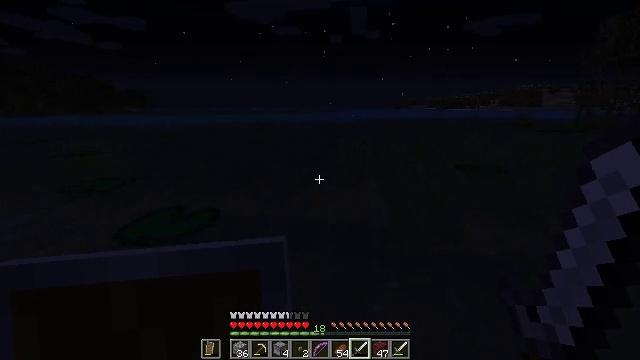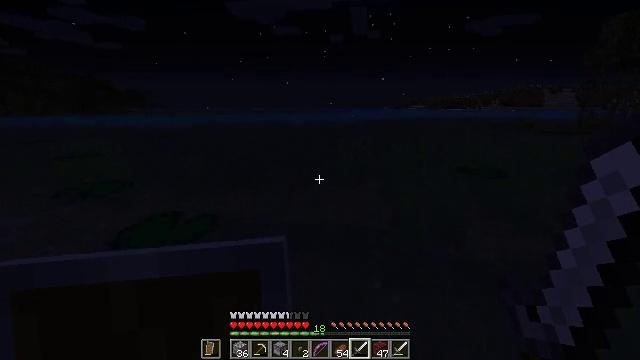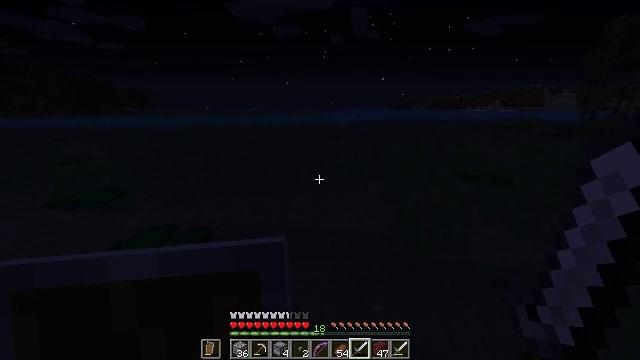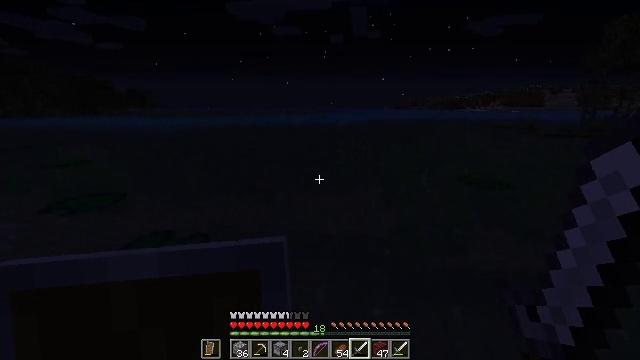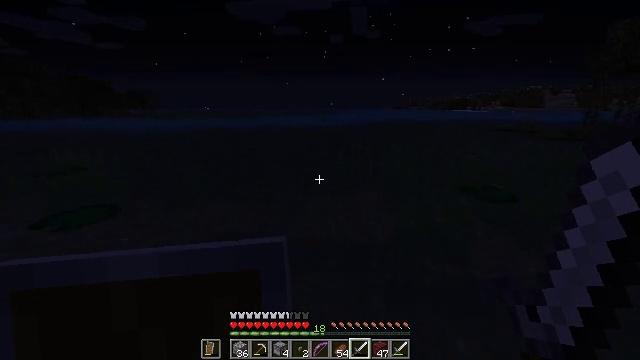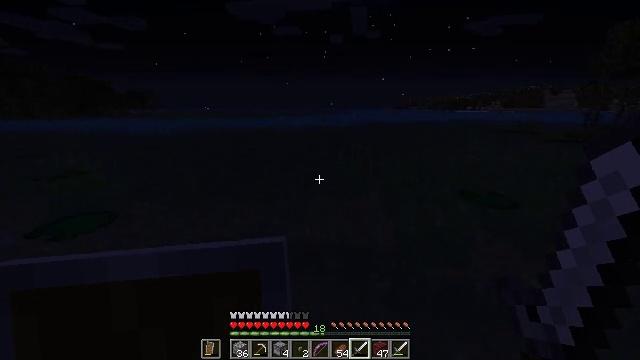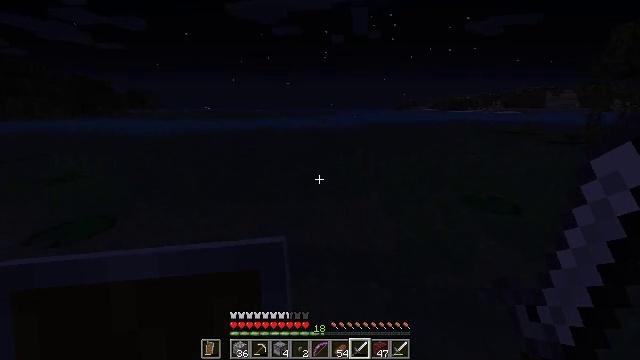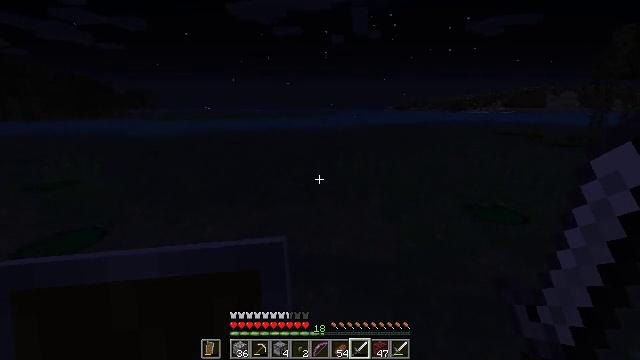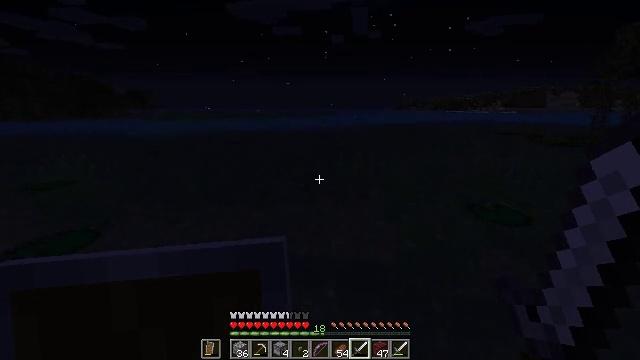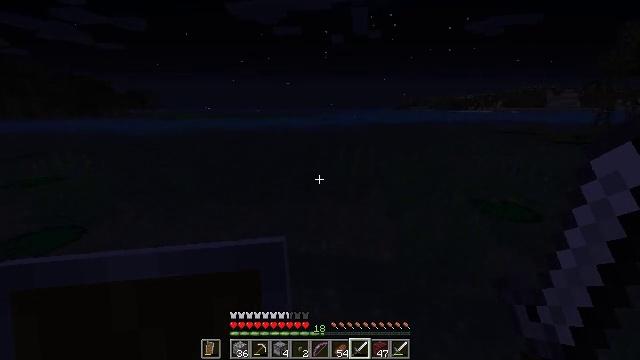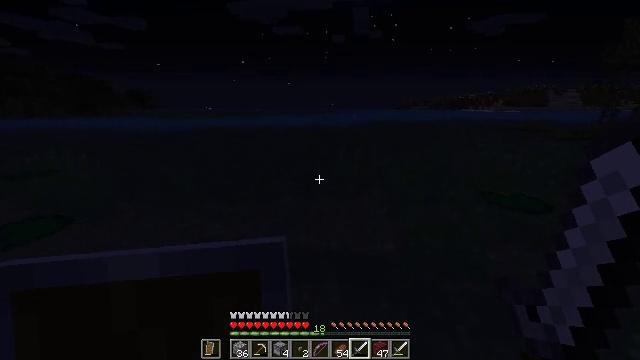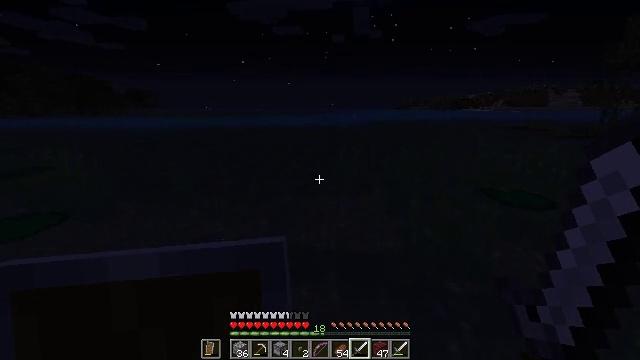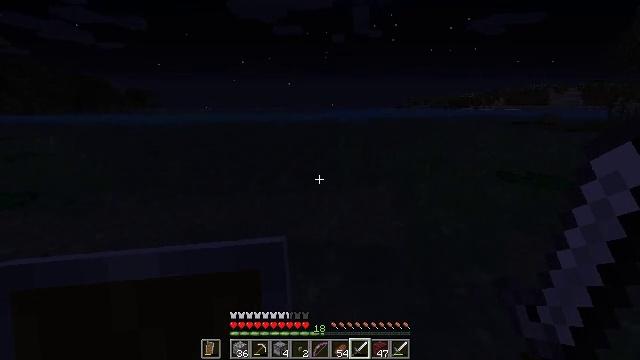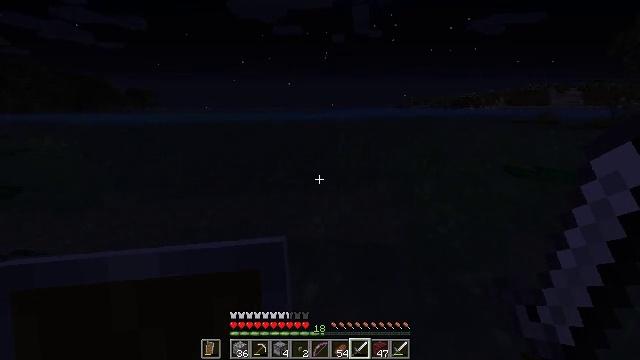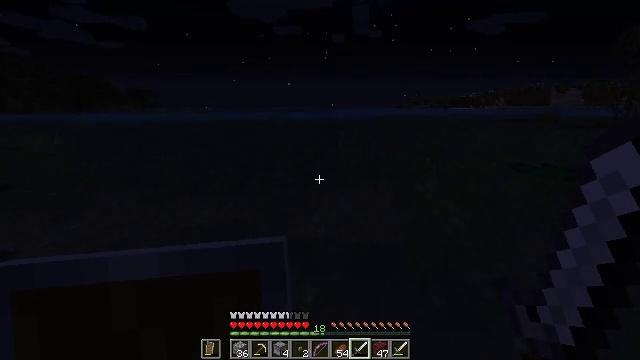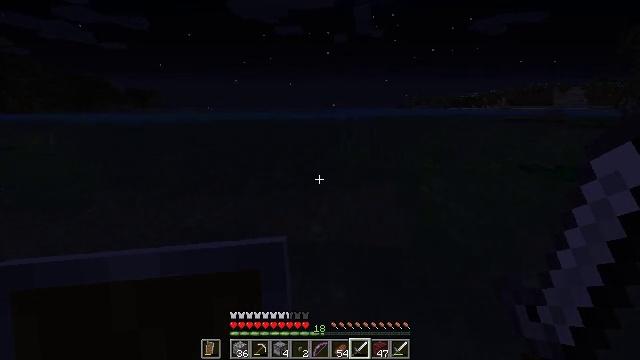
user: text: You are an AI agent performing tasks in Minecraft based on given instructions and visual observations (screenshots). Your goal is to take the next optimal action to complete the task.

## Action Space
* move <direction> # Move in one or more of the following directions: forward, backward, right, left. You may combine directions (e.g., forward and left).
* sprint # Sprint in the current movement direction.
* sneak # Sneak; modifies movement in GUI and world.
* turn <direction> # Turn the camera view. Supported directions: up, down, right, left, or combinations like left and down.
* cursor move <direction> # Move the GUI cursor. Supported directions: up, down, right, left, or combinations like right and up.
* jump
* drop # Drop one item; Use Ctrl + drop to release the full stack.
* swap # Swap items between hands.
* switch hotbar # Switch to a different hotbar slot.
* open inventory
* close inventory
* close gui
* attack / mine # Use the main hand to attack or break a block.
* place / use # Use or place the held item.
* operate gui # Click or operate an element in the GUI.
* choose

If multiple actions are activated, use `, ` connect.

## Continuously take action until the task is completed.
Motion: motion action
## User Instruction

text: Combat the slime.
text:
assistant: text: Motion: move forward, jump
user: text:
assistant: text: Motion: move forward, jump
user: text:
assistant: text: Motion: move forward, jump
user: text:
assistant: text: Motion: move forward, jump
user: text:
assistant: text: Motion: move forward, jump
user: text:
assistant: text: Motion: move forward, jump
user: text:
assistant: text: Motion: move forward, jump
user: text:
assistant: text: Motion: move forward, jump
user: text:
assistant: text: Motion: move forward, jump
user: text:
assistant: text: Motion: move forward, jump
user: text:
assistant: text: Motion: move forward, jump
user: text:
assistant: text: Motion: move forward, jump
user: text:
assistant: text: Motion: move forward, jump
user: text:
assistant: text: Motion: move forward, jump
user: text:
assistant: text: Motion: move forward, jump
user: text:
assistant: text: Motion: move forward, turn left, jump
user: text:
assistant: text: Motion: move forward, turn left, jump
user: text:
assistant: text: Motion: move forward, turn left, jump
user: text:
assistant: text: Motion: move forward, turn left, jump
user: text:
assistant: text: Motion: move forward, turn left, jump
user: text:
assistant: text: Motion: move forward and move right, turn left, jump
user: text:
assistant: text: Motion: move forward and move right, turn left, jump
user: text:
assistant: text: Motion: move forward and move right, turn left, jump
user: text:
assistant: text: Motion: move forward and move right, jump
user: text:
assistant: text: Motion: move forward and move right, jump
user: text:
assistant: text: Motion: move forward and move right, jump
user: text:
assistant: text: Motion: move forward and move right, jump
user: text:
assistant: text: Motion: move forward and move right, jump
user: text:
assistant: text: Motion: move forward and move right, jump
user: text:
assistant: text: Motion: move forward and move right, jump